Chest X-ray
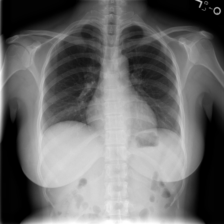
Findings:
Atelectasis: negative
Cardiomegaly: negative
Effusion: negative
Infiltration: negative
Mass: negative
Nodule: negative
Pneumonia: negative
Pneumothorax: negative
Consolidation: negative
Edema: negative
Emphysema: negative
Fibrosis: negative
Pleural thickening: negative
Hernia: negative